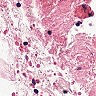
Metastatic tissue present: no